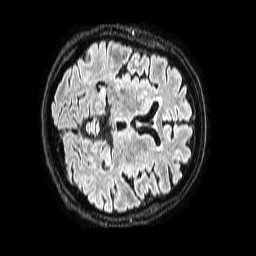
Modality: FLAIR
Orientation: axial
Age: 64
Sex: female
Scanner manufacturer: philips
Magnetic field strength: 1.5 T
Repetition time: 4.8 s
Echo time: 0.3 s